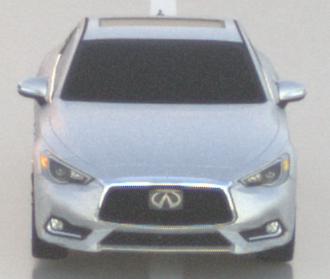
Make: Infiniti
Model: Q60 2.0t
Detailed model: Q60 (V37)
Model produced from: 2016/10
Model produced until: 2018/08
Doors: 2
Color: white
Road condition: wet road
Daytime: sunrise or sunset
Contrast: low contrast